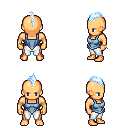
a pixel art fantasy rpg character, male body template, human, tanned skin, blue vest, white pants, white cyan mohawk hairstyle, bracelets, four views (front, back, left, right), 2x2 character sprite sheet, small pixel art, hard edges, no anti-aliasing